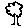
Label: tree